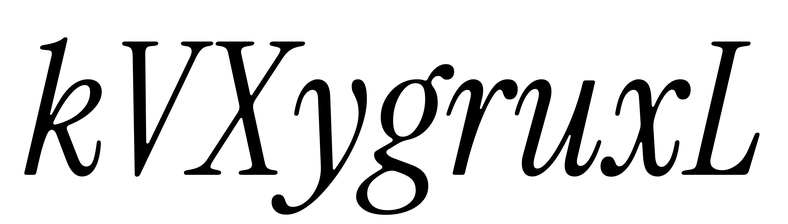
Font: InstrumentSerif-Italic